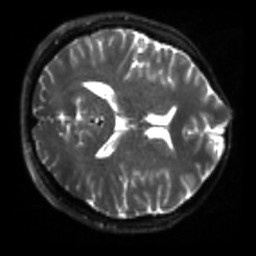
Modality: sbref
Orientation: axial
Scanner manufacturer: siemens
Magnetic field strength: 3 T
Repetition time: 4 s
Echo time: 0.0594 s